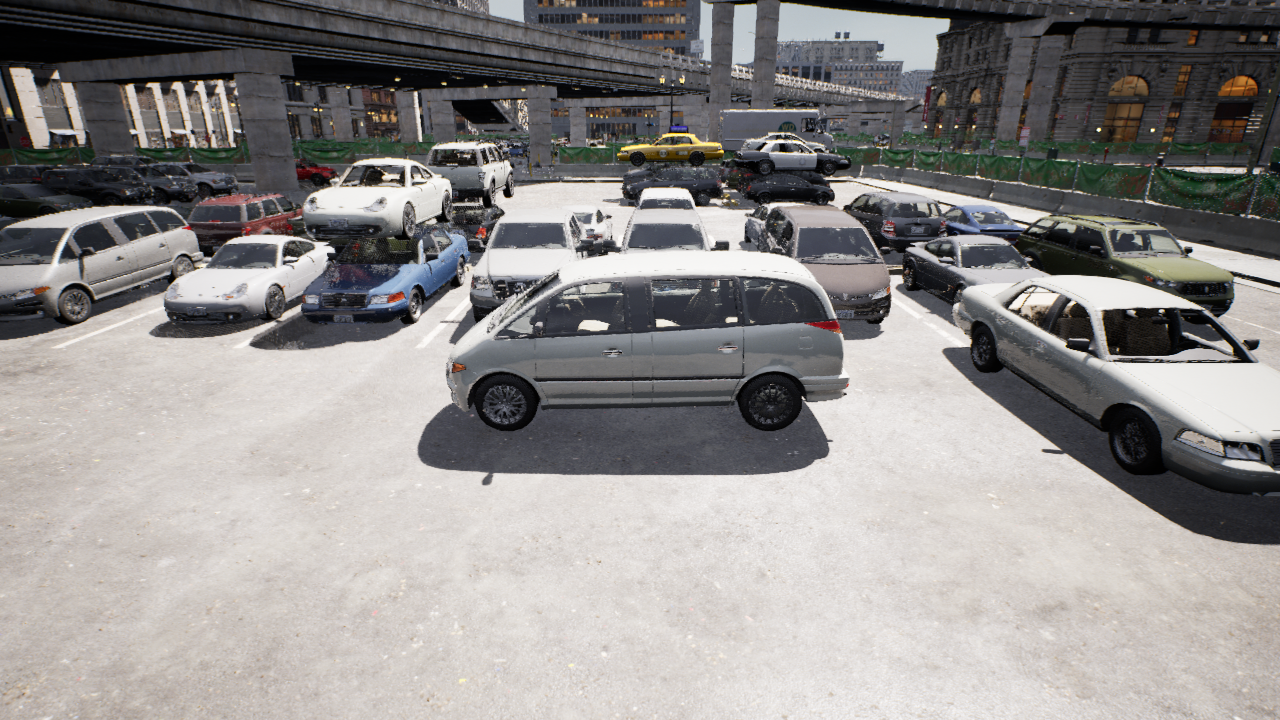
Venue: arterial
Lighting: clear day
Vehicle rig: minivan